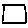
Label: square